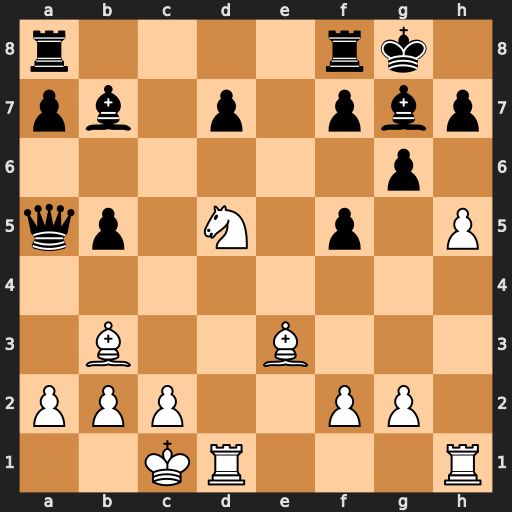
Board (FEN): r4rk1/pb1p1pbp/6p1/qp1N1p1P/8/1B2B3/PPP2PP1/2KR3R
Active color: w
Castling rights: -
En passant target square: -
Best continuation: Ne7+ Kh8 hxg6 h6 Nxf5